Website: macys
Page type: delivery-shipping
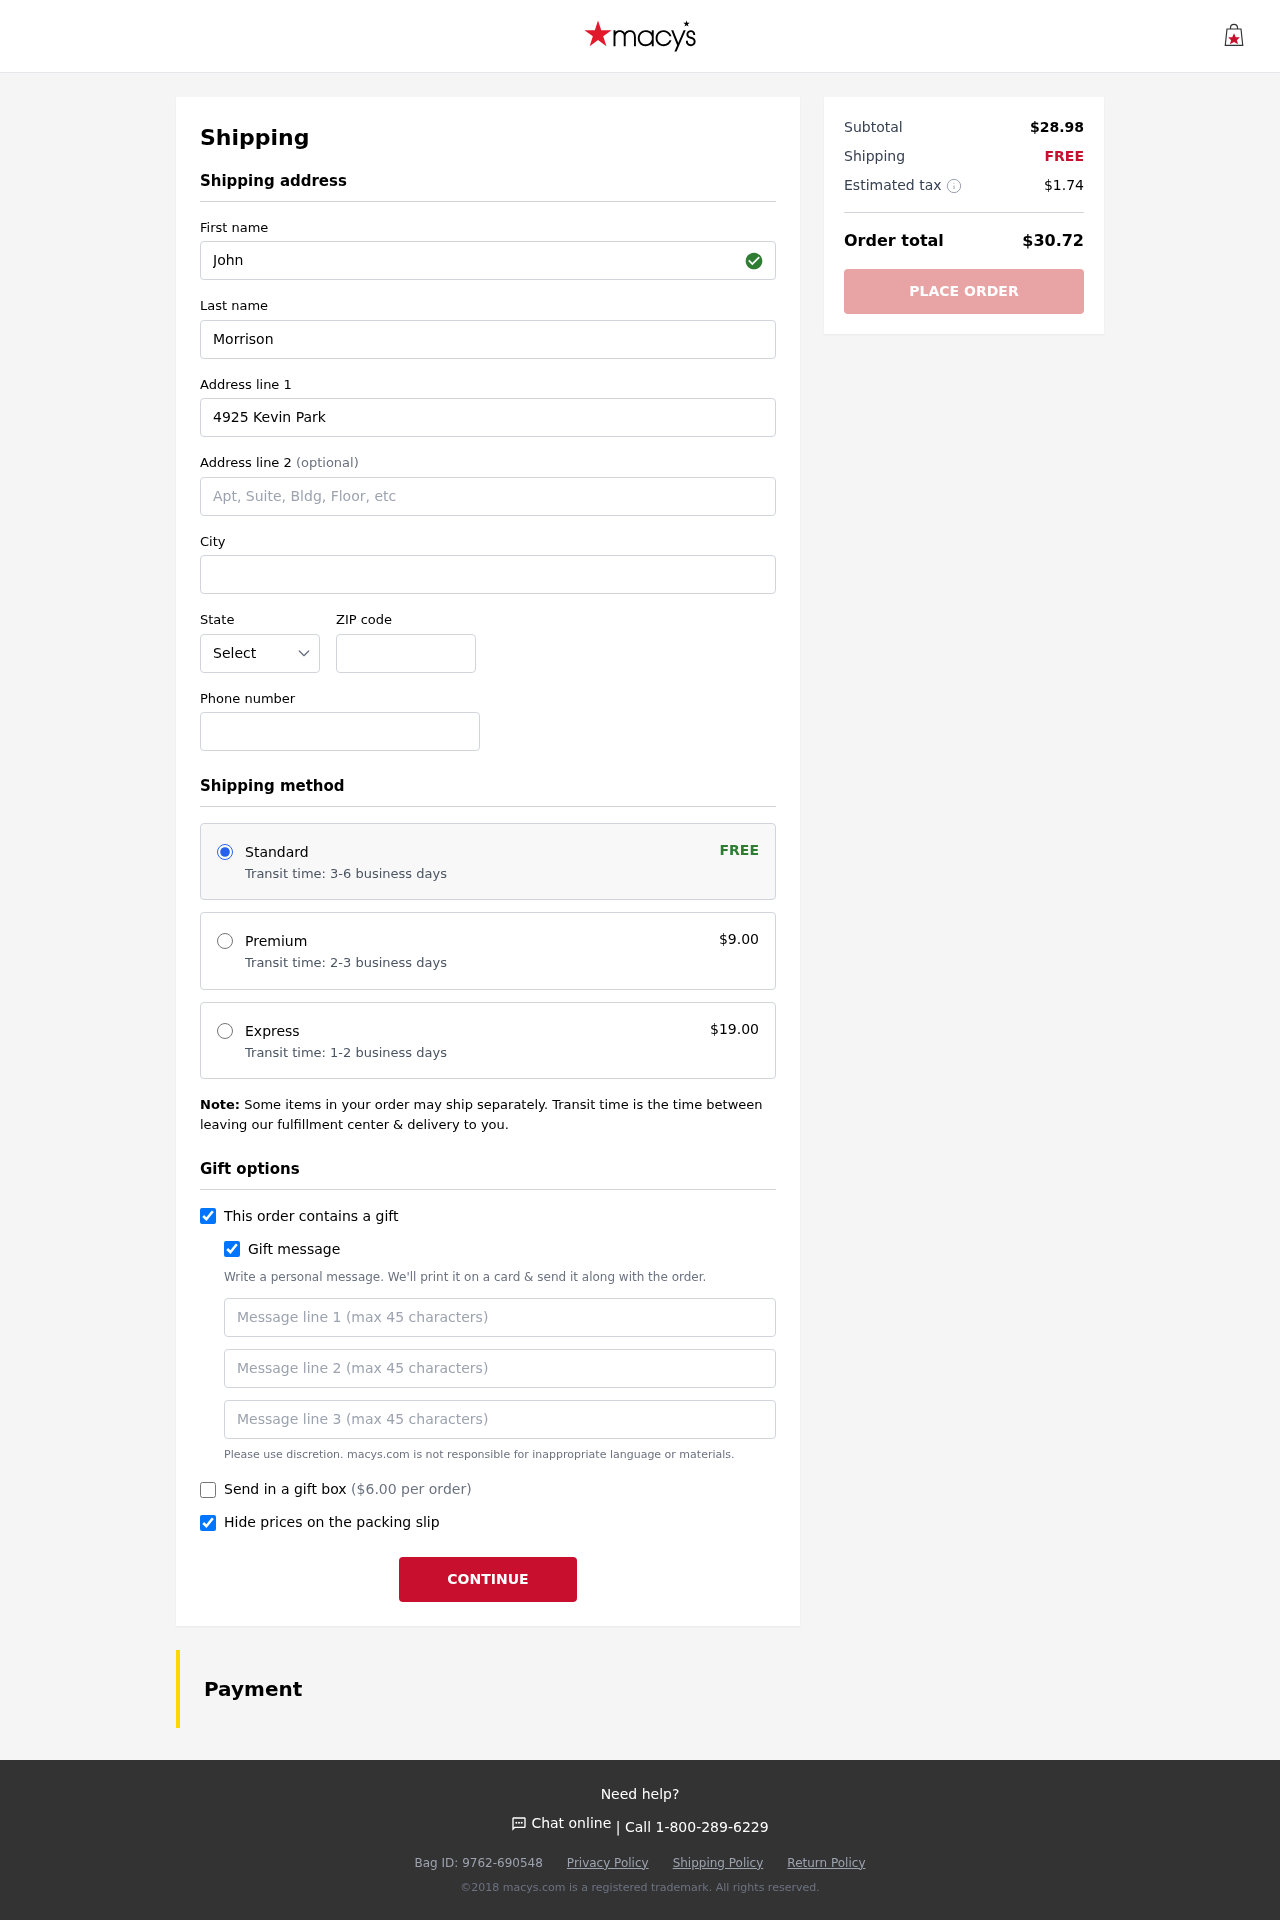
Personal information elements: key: PII_STATE_ABBR
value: NC
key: PII_FIRSTNAME
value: John
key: PII_LASTNAME
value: Morrison
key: PII_STREET
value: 4925 Kevin Park
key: PII_CITY
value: Brookeside
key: PII_POSTCODE
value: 59975
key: PII_PHONE
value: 3137570497
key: PII_GIFT_MESSAGE
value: Hey Amy, I thought you could use a little extra warmth and cheer this season! I found this lovely candle that reminds me of cozy nights and holiday magic. Enjoy every flicker!  John
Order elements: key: ORDER_SHIPPING_STANDARD
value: Transit time: 3-6 business days
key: ORDER_SHIPPING_COST
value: FREE
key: ORDER_SHIPPING_PREMIUM
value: Transit time: 2-3 business days
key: ORDER_SHIPPING_PREMIUM_PRICE
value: $9.00
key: ORDER_SHIPPING_EXPRESS
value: Transit time: 1-2 business days
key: ORDER_SHIPPING_EXPRESS_PRICE
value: $19.00
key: ORDER_GIFT_BOX_PRICE
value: ($6.00 per order)
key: ORDER_SUBTOTAL
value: $28.98
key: ORDER_SHIPPING_COST2
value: FREE
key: ORDER_TAX
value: $1.74
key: ORDER_TOTAL
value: $30.72